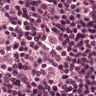
Metastatic tissue present: no